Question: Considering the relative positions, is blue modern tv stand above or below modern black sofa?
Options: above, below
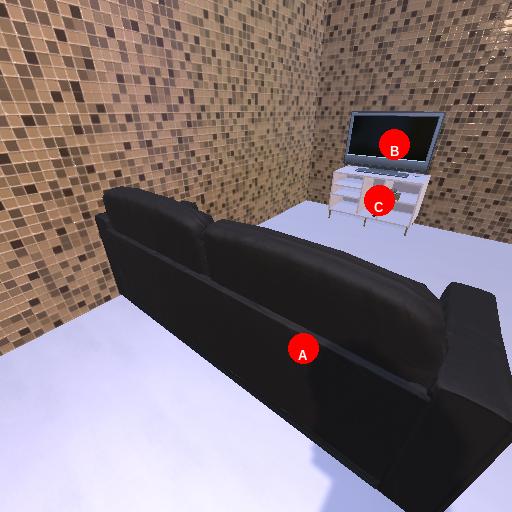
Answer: above